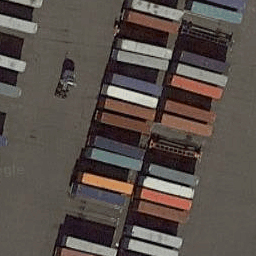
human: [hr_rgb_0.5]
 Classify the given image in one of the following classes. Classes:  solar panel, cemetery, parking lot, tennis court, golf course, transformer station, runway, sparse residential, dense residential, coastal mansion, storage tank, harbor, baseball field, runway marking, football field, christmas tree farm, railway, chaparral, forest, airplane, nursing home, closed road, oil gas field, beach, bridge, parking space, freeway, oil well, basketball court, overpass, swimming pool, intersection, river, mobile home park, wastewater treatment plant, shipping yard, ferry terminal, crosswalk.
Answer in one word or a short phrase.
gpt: shipping yard